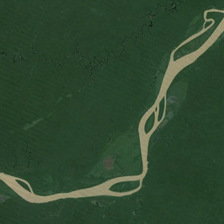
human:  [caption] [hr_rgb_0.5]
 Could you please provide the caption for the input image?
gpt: many green plants are in two sides of a river .

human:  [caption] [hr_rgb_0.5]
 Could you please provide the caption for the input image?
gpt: many green plants are in two sides of a river .

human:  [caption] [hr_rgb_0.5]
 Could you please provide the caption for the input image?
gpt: many green plants are in two sides of a river .

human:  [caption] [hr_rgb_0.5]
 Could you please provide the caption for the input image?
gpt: many green plants are in two sides of a river .

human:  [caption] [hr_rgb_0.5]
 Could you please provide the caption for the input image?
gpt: many green plants are in two sides of a river .